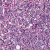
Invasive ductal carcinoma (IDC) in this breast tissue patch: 1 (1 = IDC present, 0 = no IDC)